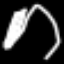
Label: pencil